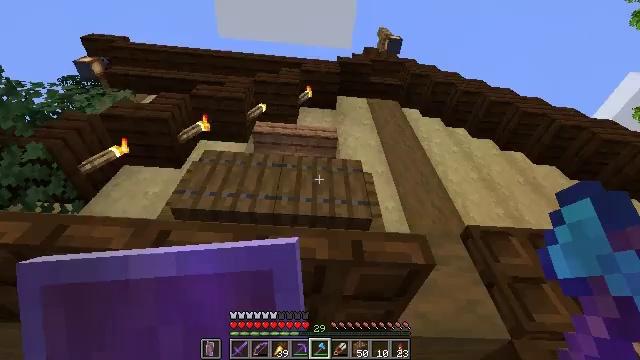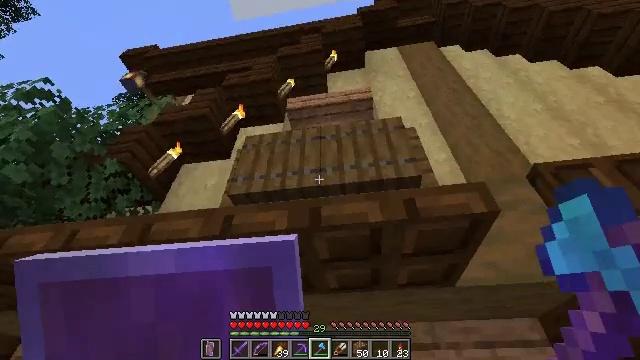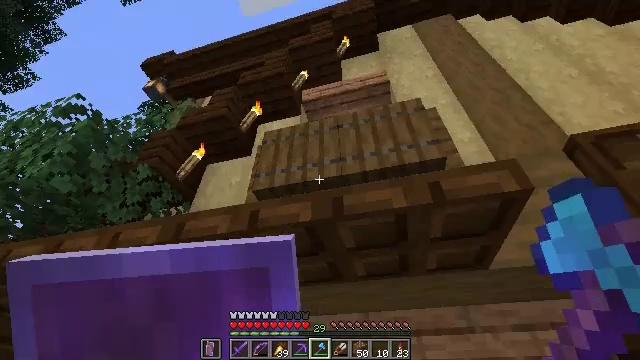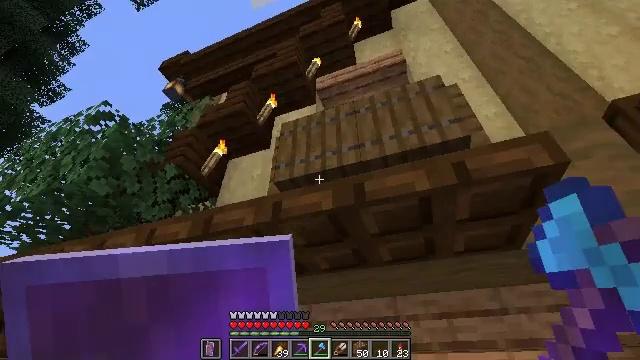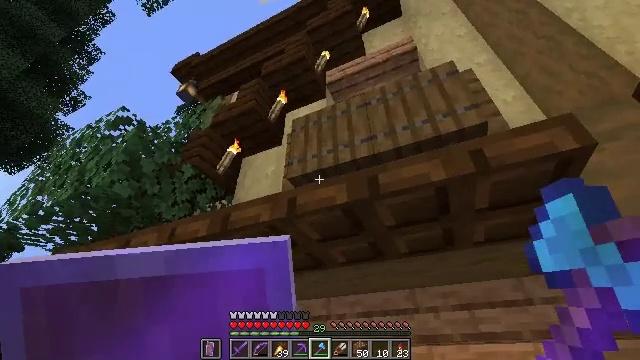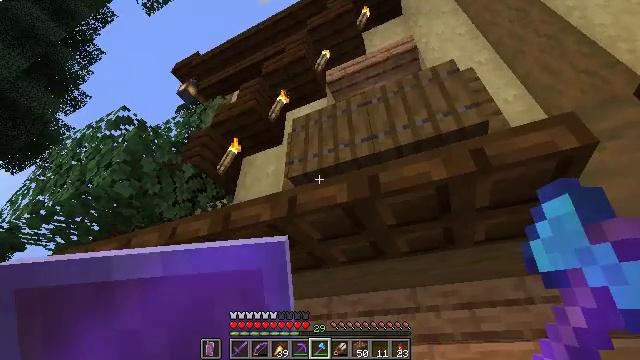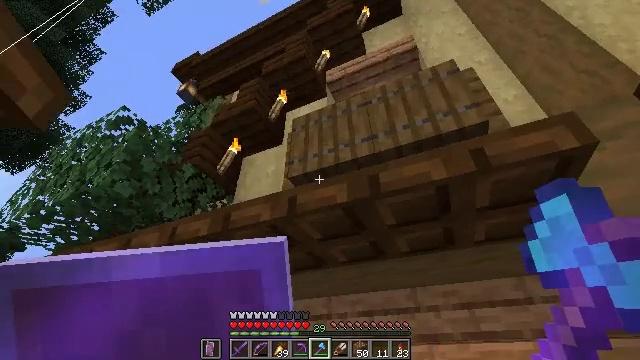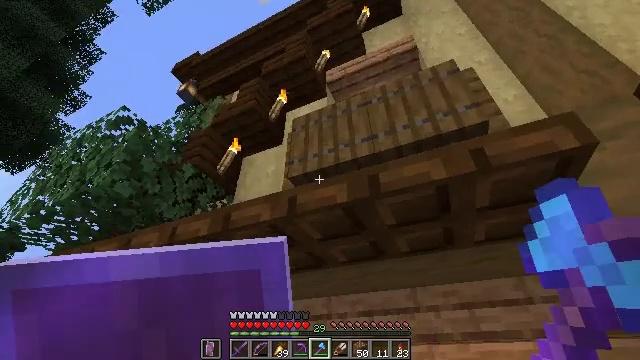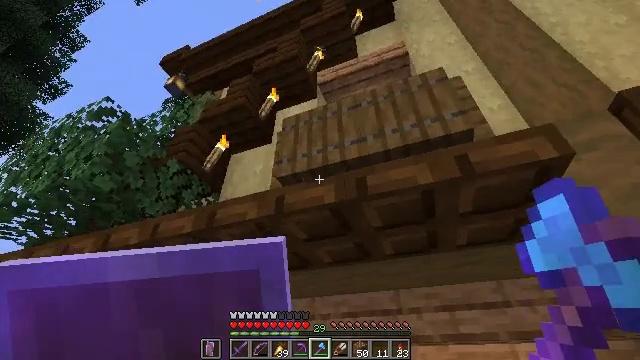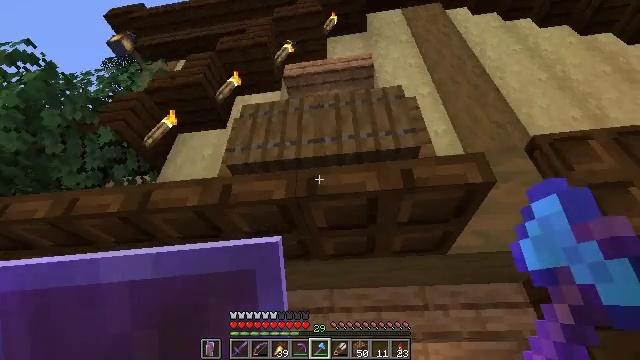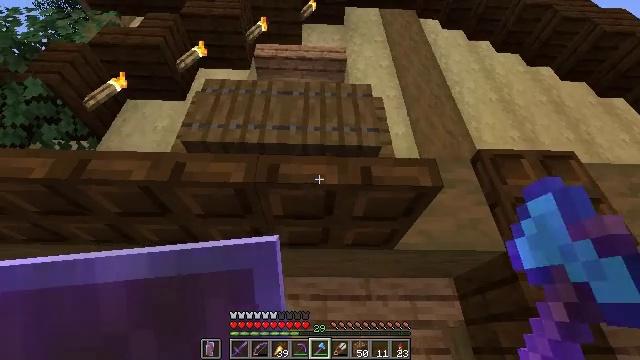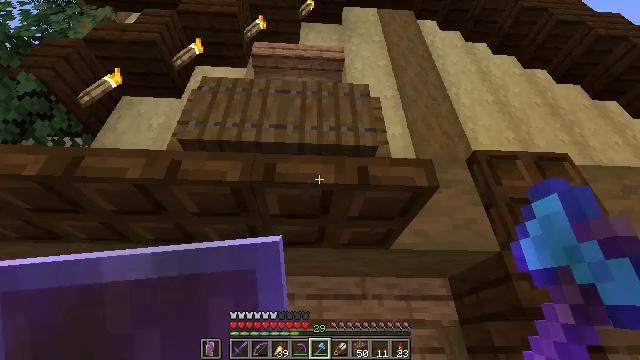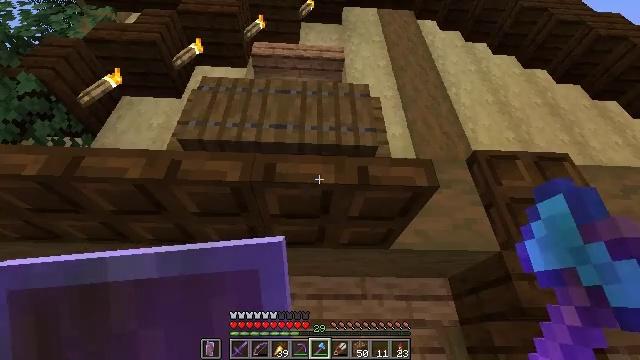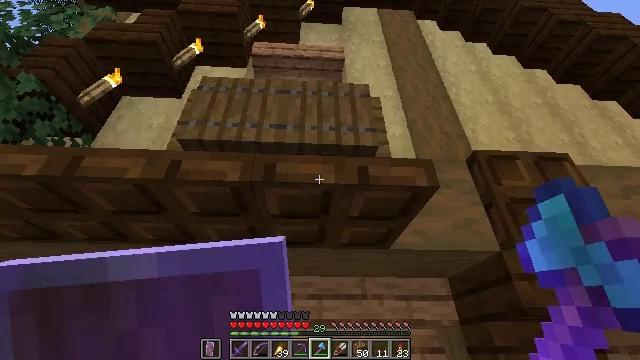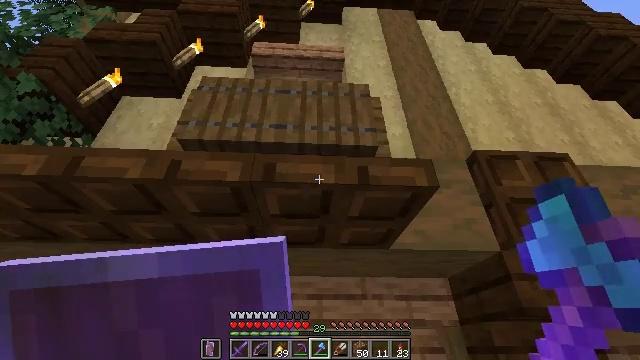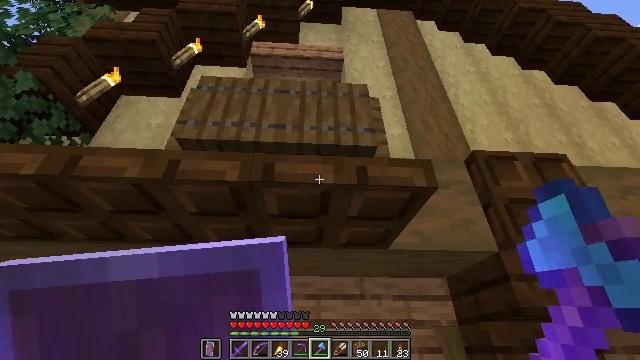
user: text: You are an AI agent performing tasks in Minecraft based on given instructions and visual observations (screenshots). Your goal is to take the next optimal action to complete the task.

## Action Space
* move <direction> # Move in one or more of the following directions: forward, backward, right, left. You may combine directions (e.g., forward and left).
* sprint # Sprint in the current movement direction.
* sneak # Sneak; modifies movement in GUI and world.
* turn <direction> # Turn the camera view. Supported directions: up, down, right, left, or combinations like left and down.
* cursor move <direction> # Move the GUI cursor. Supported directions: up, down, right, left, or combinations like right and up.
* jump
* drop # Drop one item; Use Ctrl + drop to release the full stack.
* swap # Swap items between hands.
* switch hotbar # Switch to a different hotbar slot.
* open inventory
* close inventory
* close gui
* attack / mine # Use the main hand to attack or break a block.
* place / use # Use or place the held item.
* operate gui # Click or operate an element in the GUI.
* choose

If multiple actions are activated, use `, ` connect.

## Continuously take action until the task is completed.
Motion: motion action
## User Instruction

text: Mine the dark oak trapdoor.
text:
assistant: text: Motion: sneak, turn left and down
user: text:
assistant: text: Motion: sneak, turn left and down
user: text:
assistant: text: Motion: sneak, turn left and down
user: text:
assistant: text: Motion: sneak, turn left and down
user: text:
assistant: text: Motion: sneak
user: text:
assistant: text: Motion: sneak
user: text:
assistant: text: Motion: sneak
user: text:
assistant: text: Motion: sneak, turn right
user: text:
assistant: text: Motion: sneak, turn right
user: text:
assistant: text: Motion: sneak, turn right and down
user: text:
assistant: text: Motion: sneak
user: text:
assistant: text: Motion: sneak
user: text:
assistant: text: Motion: sneak
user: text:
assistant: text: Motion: sneak
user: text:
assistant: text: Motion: sneak
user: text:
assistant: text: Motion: sneak, attack / mine
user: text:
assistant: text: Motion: sneak, attack / mine
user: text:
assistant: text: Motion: sneak, attack / mine
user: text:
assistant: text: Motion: sneak, attack / mine
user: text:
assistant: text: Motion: sneak, attack / mine
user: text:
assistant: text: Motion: sneak, attack / mine
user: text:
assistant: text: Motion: sneak
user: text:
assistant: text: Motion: sneak, turn left
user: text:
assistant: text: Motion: sneak, turn left
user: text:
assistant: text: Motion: sneak
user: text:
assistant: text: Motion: sneak
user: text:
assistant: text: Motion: sneak
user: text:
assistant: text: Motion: sneak, attack / mine
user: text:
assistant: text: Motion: sneak, attack / mine
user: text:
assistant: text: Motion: sneak, attack / mine